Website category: sports
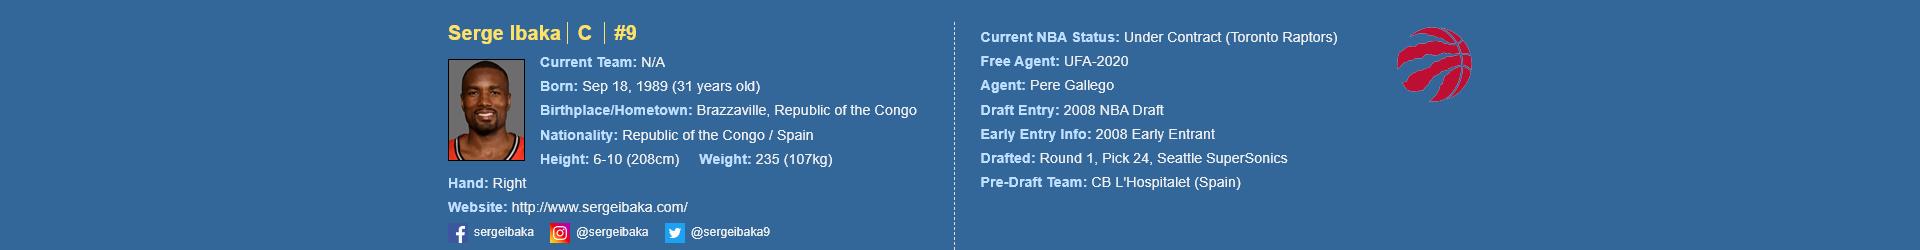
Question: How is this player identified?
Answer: Serge Ibaka

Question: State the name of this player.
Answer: Serge Ibaka

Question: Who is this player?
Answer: Serge Ibaka

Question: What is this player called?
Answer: Serge Ibaka

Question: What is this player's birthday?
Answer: Sep 18, 1989

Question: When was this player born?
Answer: Sep 18, 1989

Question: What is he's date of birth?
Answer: Sep 18, 1989

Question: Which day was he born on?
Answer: Sep 18, 1989

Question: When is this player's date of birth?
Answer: Sep 18, 1989

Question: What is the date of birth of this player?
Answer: Sep 18, 1989

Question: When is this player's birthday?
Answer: Sep 18, 1989

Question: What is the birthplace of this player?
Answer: Brazzaville, Republic of the Congo

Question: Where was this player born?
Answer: Brazzaville, Republic of the Congo

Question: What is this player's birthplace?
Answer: Brazzaville, Republic of the Congo

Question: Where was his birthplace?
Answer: Brazzaville, Republic of the Congo

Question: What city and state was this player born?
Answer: Brazzaville, Republic of the Congo

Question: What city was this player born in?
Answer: Brazzaville, Republic of the Congo

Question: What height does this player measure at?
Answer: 6-10 (208cm)

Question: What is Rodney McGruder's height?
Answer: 6-10 (208cm)

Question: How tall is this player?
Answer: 6-10 (208cm)

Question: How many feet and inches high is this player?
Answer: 6-10 (208cm)

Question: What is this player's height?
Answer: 6-10 (208cm)

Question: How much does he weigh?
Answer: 235 (107kg)

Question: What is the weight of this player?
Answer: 235 (107kg)

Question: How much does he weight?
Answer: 235 (107kg)

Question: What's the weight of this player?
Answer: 235 (107kg)

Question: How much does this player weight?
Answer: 235 (107kg)

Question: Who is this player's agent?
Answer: Pere Gallego

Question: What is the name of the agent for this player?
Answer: Pere Gallego

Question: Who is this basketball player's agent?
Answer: Pere Gallego

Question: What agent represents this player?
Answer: Pere Gallego